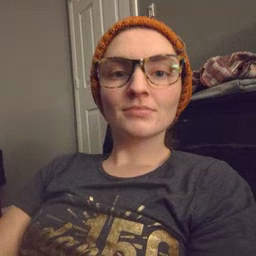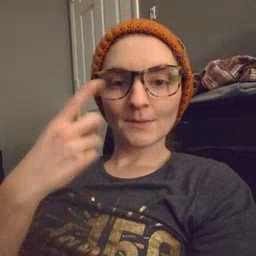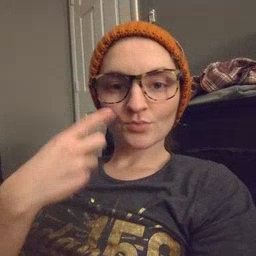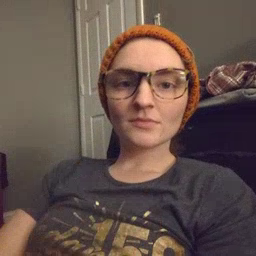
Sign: face